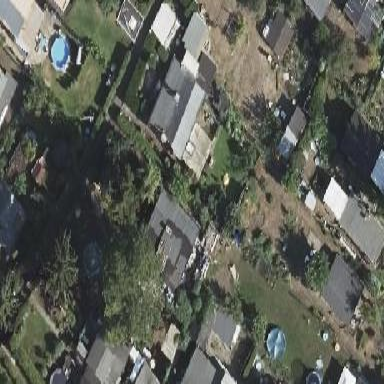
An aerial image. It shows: Plot in the allotments.